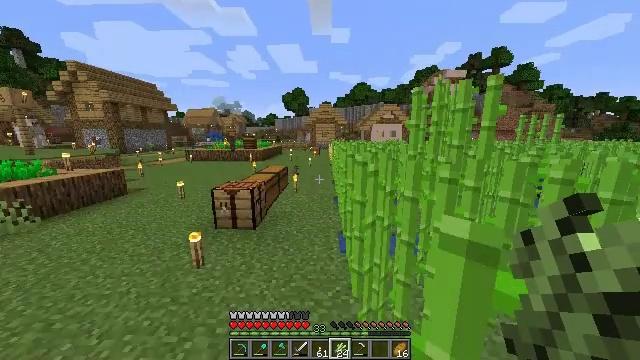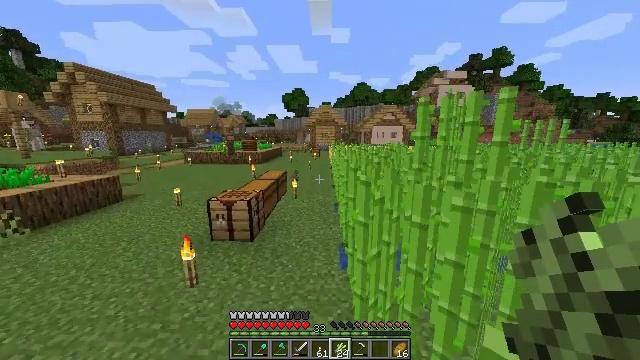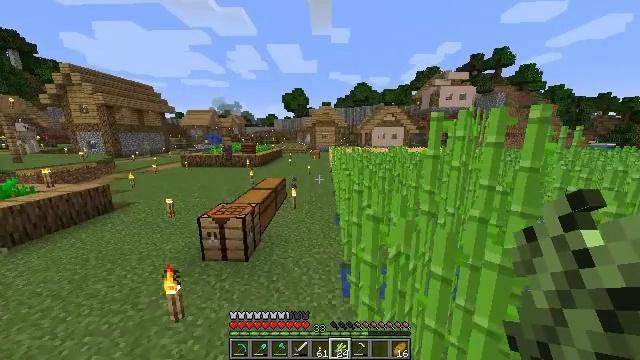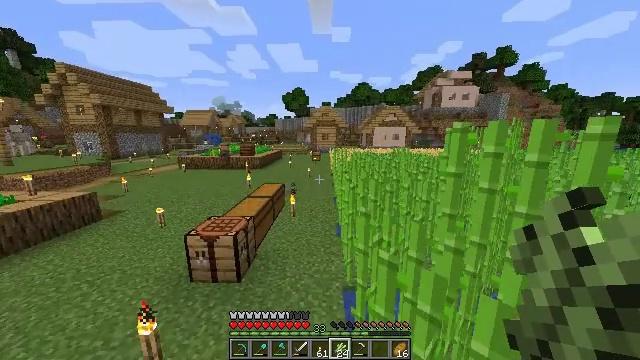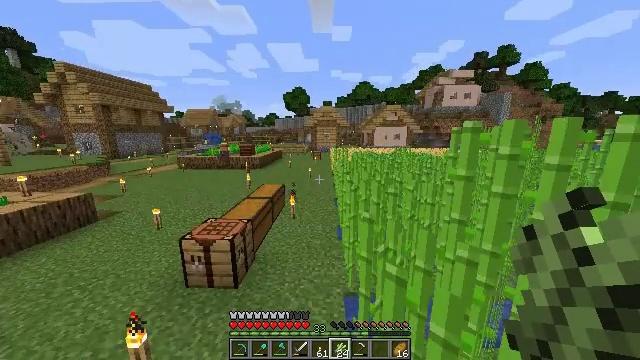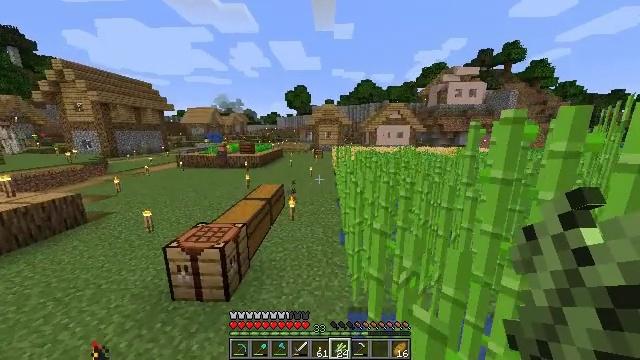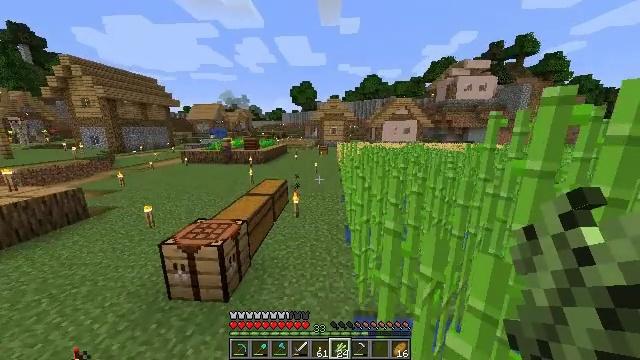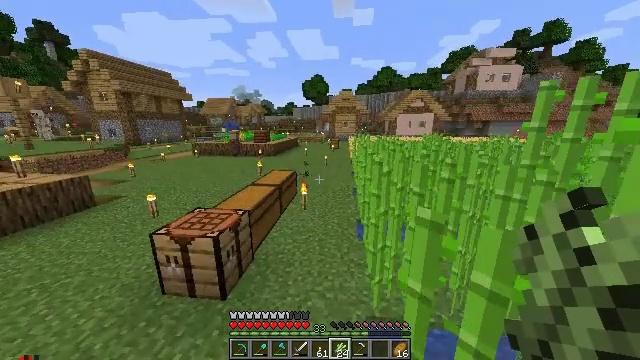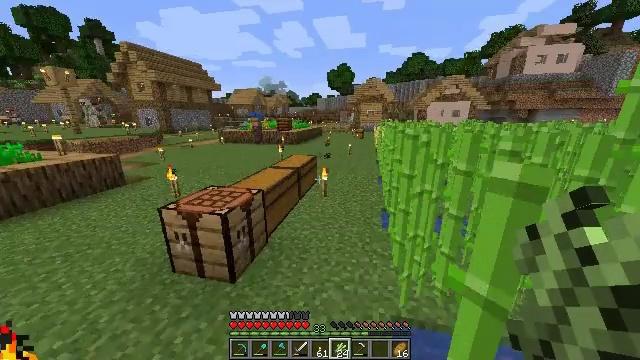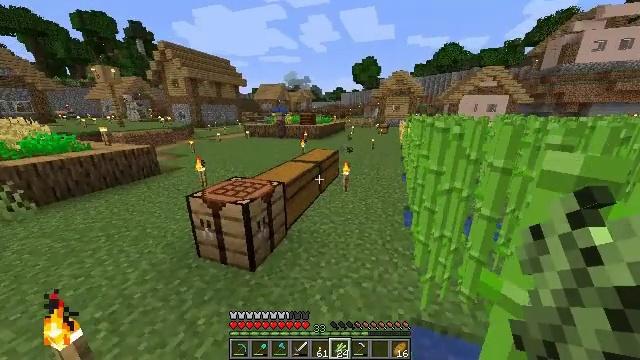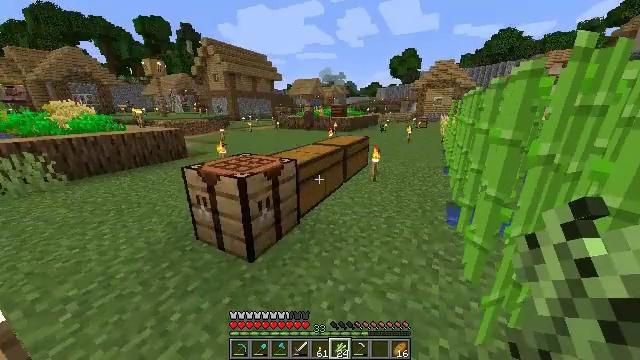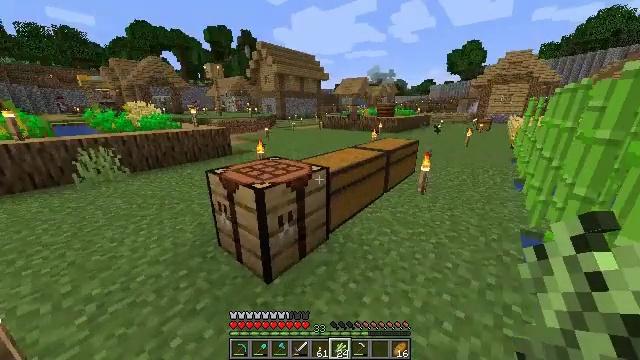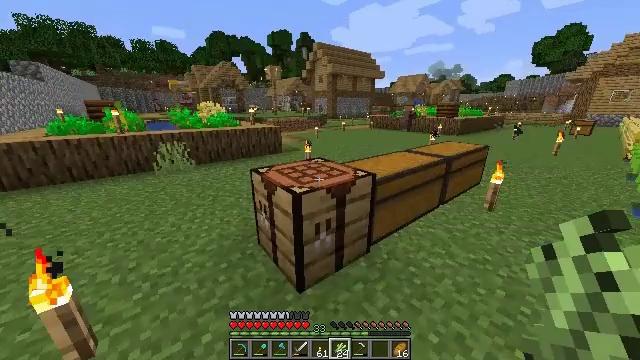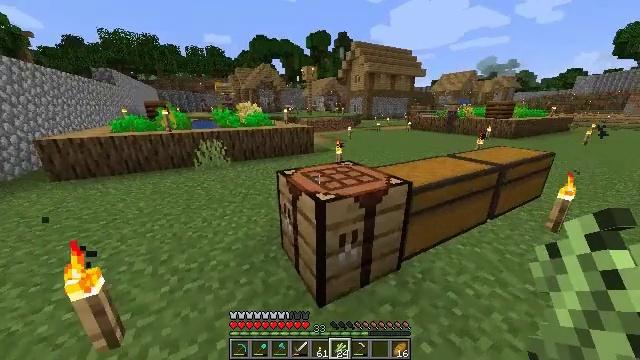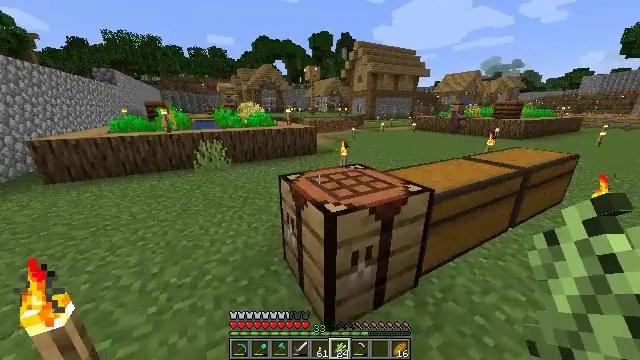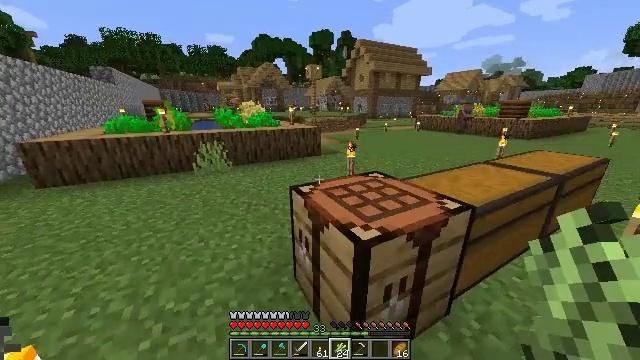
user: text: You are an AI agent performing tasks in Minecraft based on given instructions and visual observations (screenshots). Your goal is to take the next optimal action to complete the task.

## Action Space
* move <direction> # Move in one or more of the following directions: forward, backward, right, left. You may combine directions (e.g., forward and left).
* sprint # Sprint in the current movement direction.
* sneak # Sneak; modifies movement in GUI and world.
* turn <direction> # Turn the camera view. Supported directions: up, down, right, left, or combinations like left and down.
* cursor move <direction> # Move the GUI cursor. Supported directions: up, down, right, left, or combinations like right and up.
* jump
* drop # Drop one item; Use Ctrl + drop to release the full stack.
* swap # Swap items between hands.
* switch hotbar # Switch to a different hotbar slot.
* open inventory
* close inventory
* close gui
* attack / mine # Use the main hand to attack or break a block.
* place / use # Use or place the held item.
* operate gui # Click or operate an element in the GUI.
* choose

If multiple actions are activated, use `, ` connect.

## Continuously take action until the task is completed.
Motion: motion action
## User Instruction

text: Harvest sugar cane from the plant.
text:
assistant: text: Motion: move forward, sprint, jump
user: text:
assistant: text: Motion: move forward, sprint, jump
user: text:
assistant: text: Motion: move forward, sprint, jump
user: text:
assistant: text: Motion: move forward, sprint, jump
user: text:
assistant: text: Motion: move forward, sprint, jump
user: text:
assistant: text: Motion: move forward, sprint, turn left, jump
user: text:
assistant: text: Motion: move forward, sprint, turn left and down
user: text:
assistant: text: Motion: move forward, sprint, turn left and down
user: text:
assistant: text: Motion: move forward, sprint, turn left and down
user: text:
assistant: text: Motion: move forward, sprint, turn left
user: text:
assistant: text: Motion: move forward, turn left
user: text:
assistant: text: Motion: move forward, turn left
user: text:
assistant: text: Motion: move forward and move left, turn left
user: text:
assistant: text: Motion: move forward and move left
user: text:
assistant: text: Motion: move forward and move left
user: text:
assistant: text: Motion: move forward and move left
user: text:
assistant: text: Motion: move forward and move left
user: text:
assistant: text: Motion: move forward and move left, turn right
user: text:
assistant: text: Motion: move forward and move left, turn right
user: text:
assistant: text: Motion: move forward and move left, turn right
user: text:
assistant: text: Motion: move forward, turn right
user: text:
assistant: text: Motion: move forward, turn right
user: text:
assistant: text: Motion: move forward, turn right
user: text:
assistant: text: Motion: move forward, turn right
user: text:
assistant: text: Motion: move forward
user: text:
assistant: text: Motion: move forward
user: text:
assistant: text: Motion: move forward
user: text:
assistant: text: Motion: move forward
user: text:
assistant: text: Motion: move forward
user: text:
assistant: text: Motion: move forward